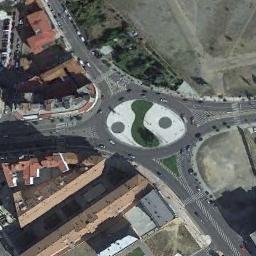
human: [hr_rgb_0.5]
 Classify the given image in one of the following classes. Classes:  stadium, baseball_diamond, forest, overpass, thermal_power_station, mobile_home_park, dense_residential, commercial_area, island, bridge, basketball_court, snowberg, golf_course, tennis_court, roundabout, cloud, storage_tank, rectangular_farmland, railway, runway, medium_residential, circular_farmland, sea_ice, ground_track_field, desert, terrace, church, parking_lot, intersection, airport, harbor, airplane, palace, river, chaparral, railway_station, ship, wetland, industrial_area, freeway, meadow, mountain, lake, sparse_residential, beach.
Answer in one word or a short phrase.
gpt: roundabout